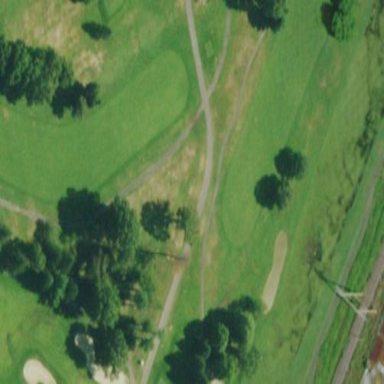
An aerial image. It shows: Golf fairway surrounded by grass.